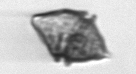
Label: Kryptoperidinium_triquetrum